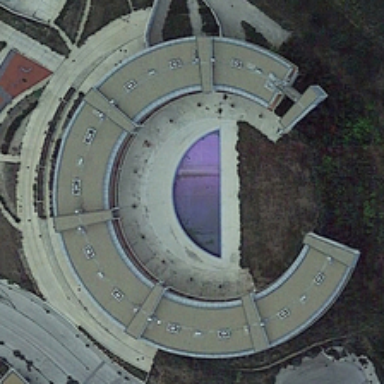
Many green trees are around an almost circle center building .